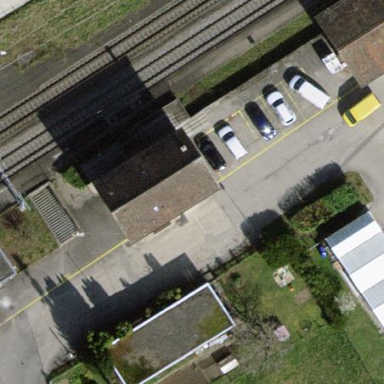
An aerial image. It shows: Train station building.